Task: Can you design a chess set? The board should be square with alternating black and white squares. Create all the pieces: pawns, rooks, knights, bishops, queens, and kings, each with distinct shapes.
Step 831:
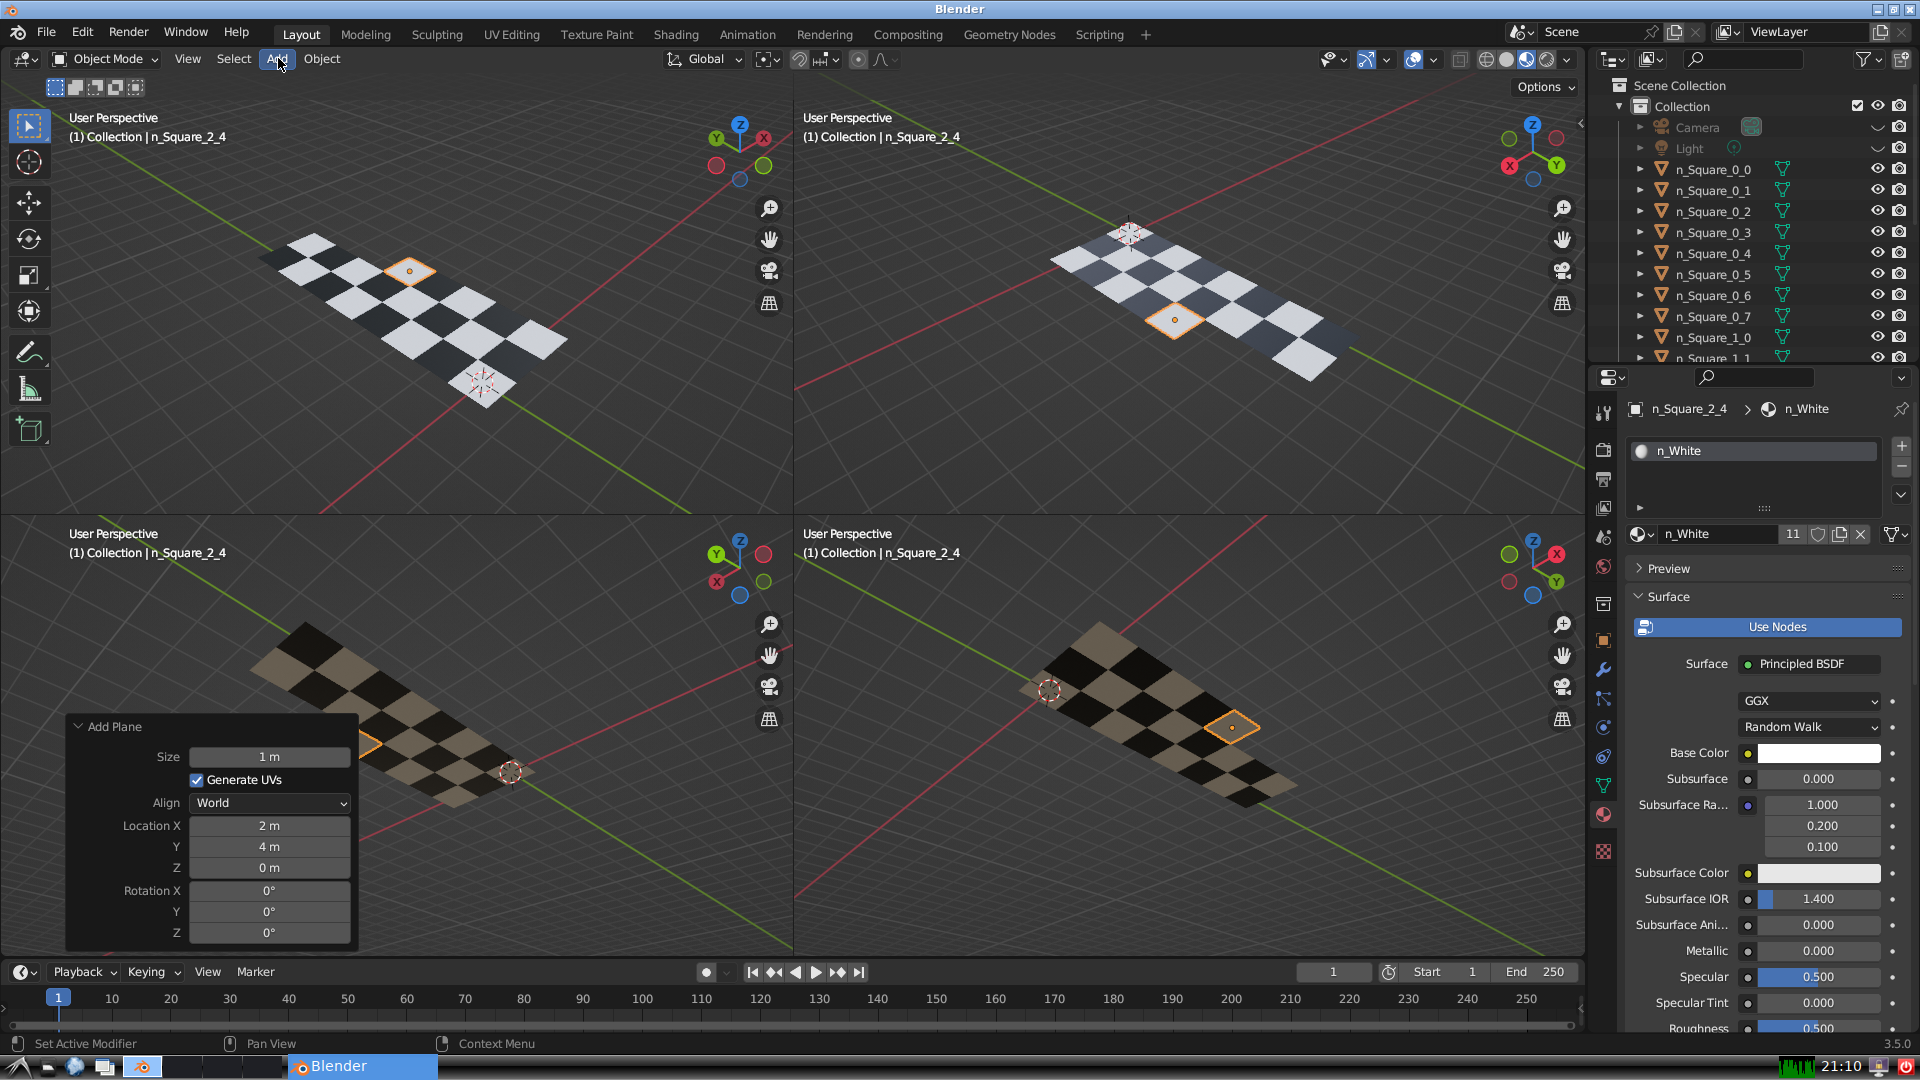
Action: click: no